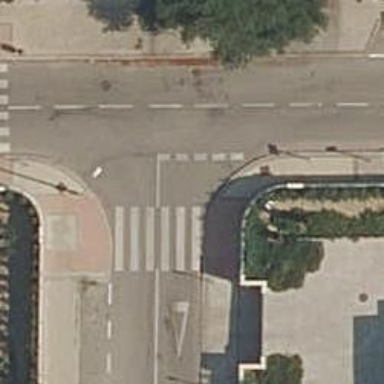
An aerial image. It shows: Uncontrolled crossing on the road.